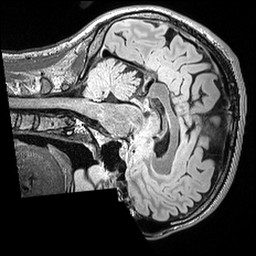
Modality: FLAIR
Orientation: sagittal
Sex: male